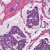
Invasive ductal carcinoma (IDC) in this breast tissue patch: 1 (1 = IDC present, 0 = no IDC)